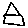
Label: house